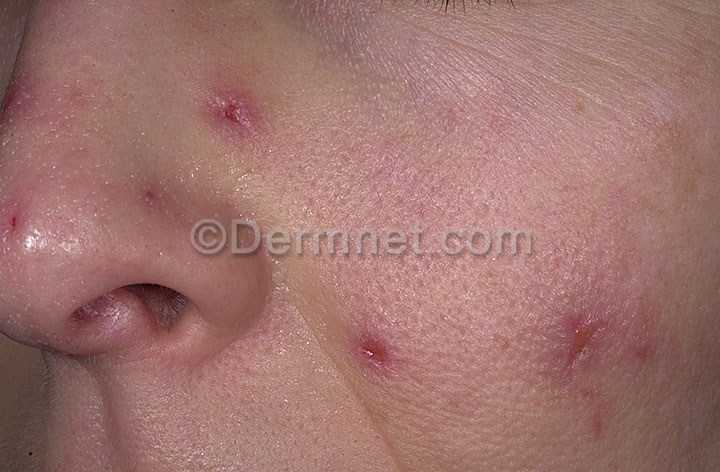
Disease: Acne and Rosacea Photos